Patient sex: F
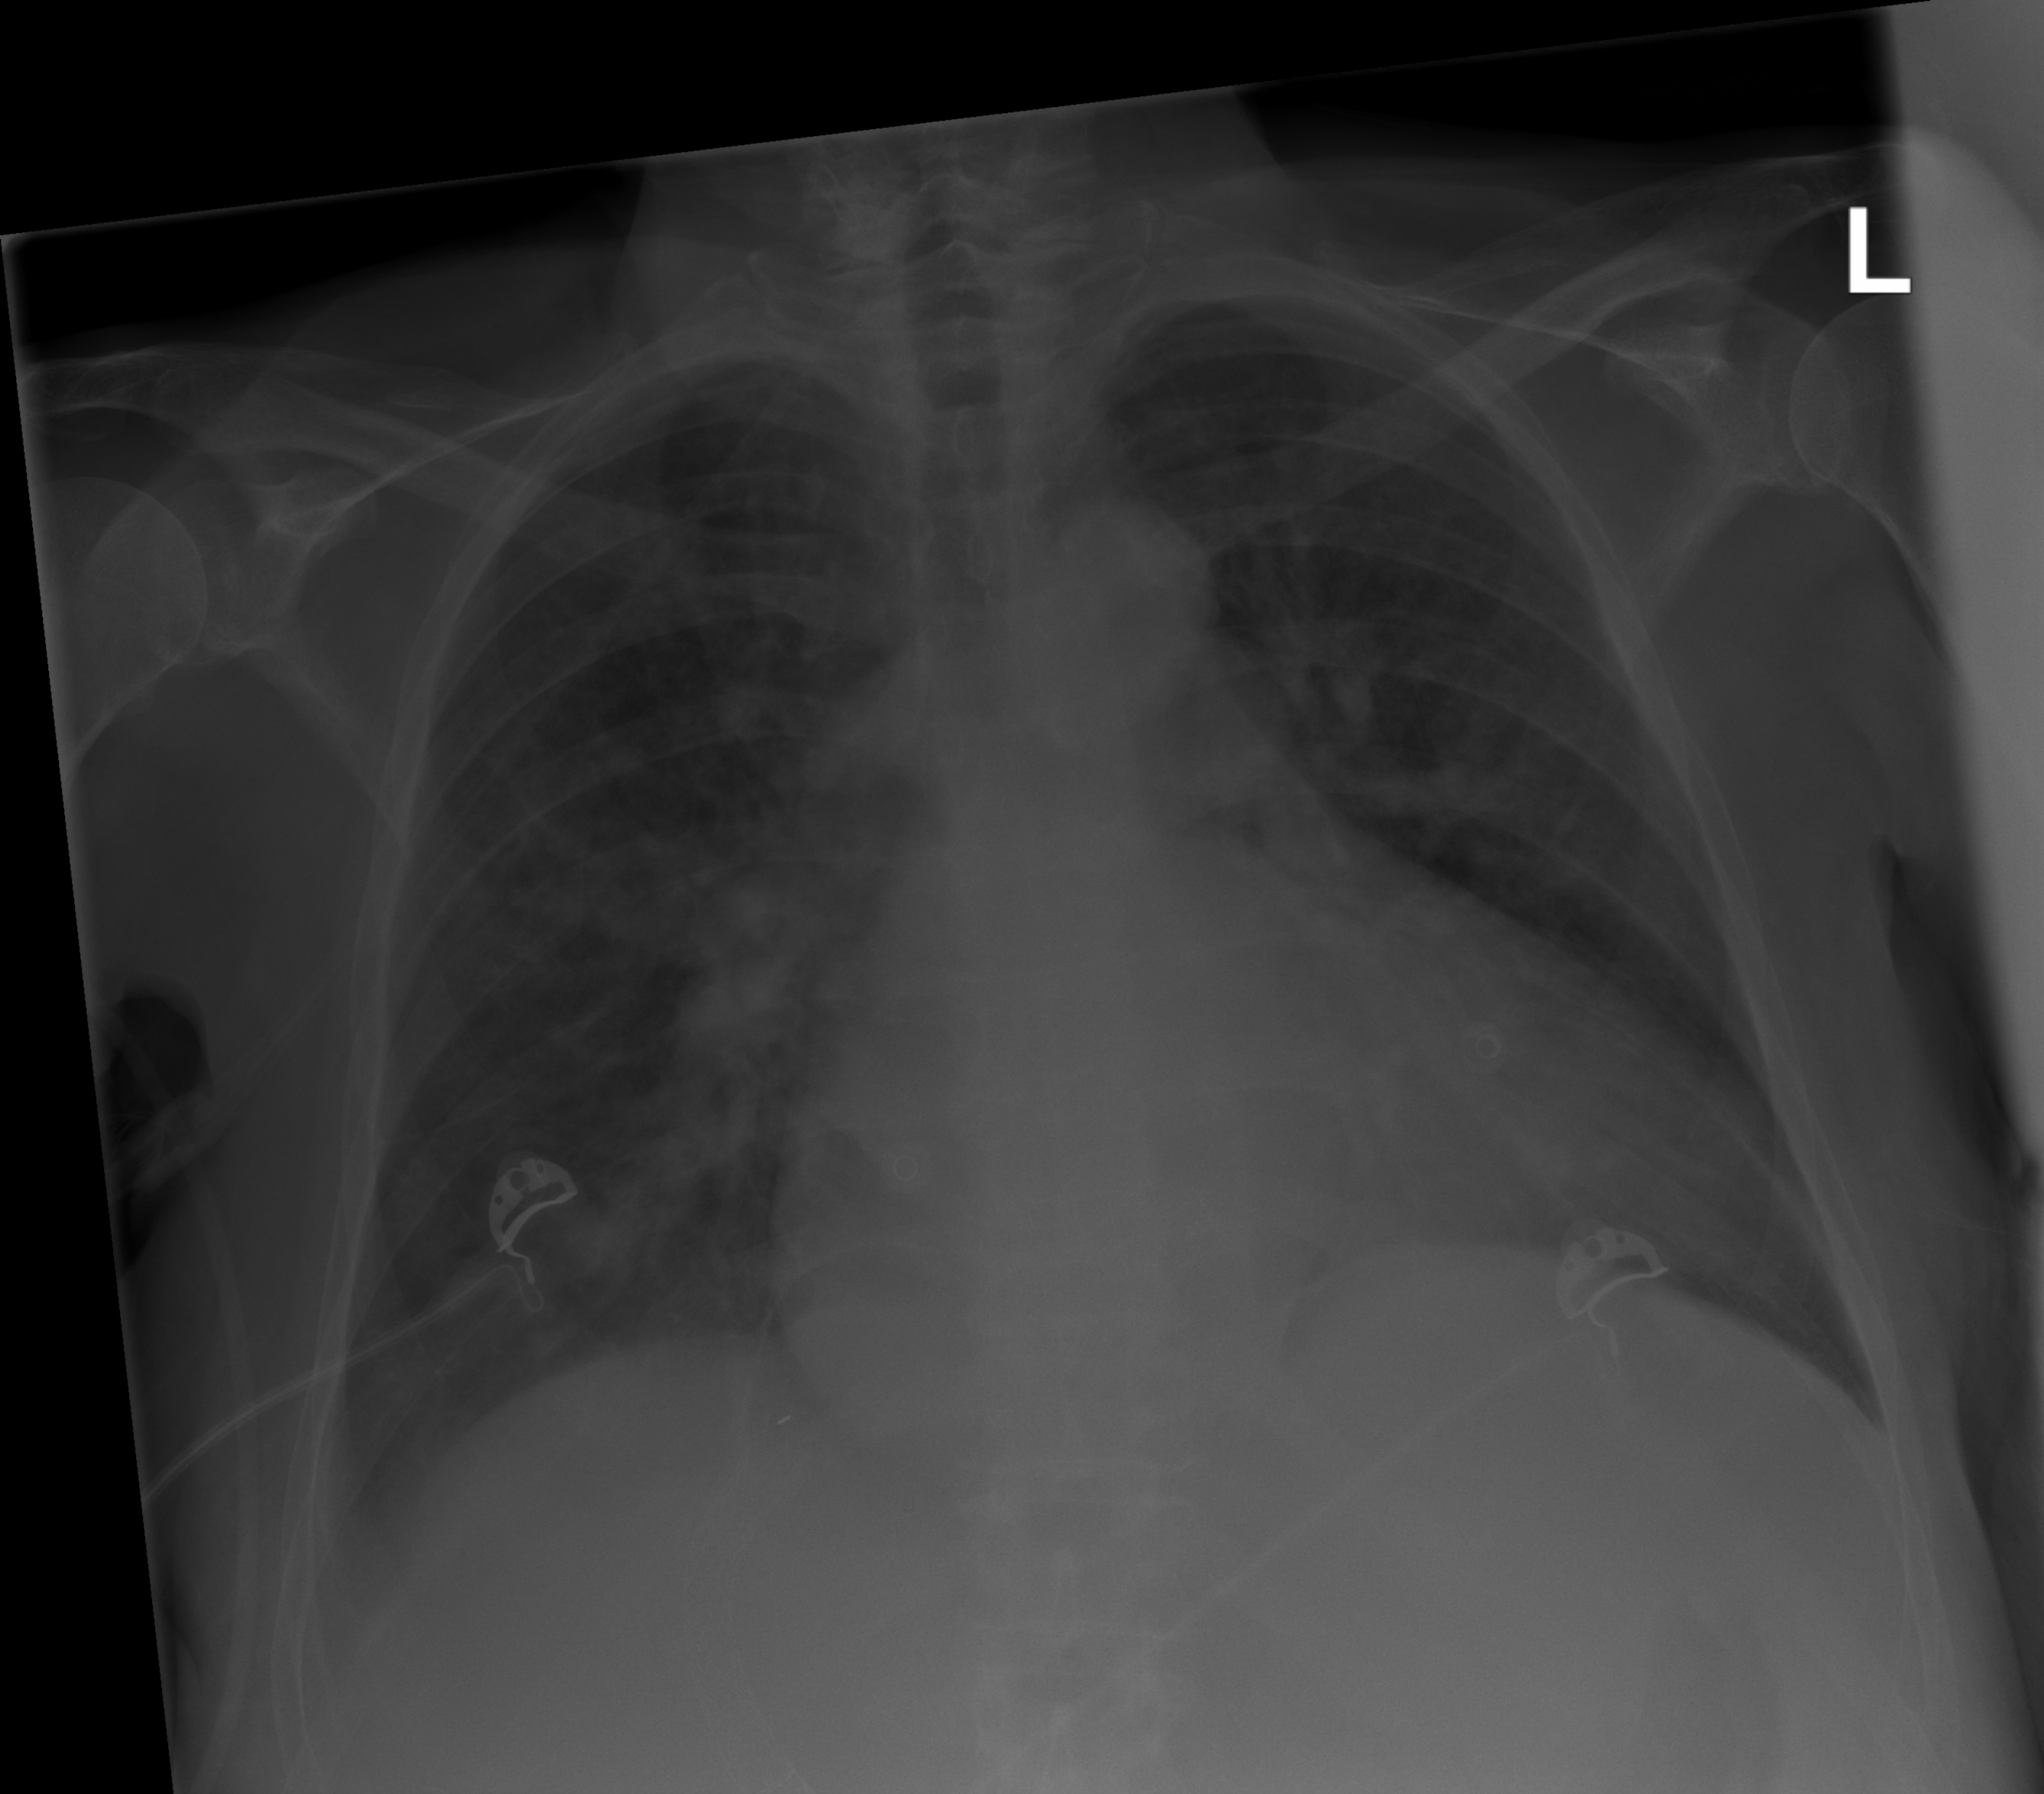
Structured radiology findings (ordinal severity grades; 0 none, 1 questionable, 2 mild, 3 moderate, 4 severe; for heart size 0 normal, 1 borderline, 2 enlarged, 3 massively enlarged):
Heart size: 2
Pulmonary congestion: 2
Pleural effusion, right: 0
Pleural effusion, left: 0
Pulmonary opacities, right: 3
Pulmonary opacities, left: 2
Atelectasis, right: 0
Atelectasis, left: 0